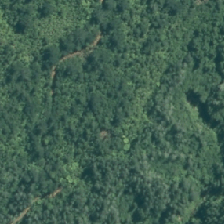
Land cover: broadleaved_indigenous_hardwood